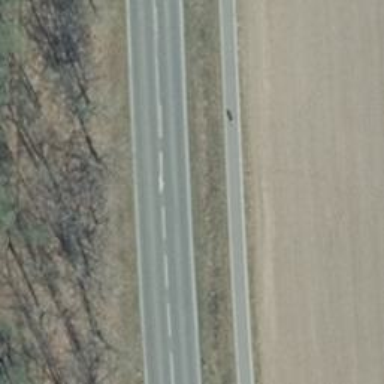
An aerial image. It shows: Asphalt cycleway.